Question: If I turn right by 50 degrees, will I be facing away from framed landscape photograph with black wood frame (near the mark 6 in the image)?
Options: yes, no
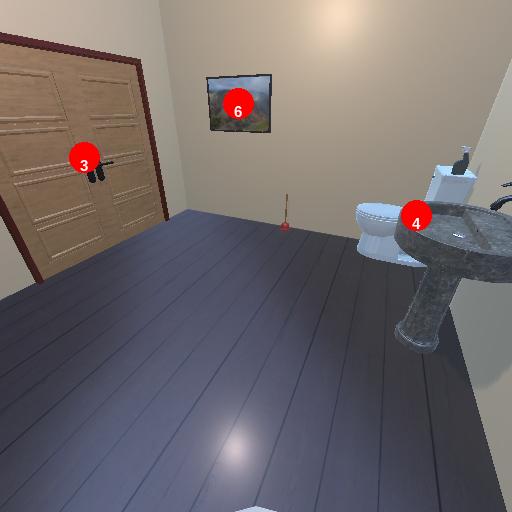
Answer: yes